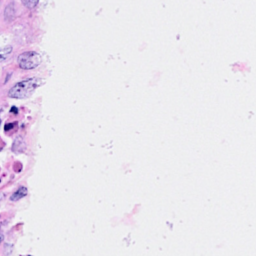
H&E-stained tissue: Breast